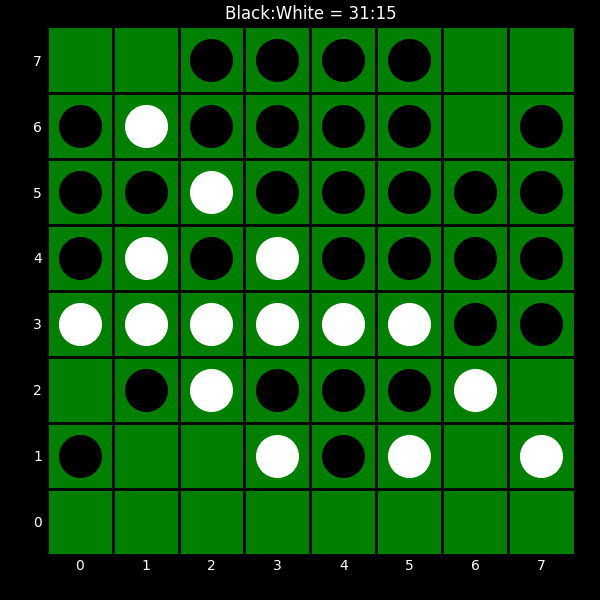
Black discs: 31
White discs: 15